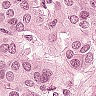
Metastatic tissue present: yes